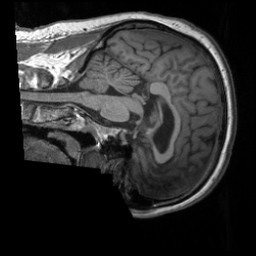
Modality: T1w
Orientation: sagittal
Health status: ill
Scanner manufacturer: siemens
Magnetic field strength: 3 T
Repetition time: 1.9 s
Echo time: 0.00251 s